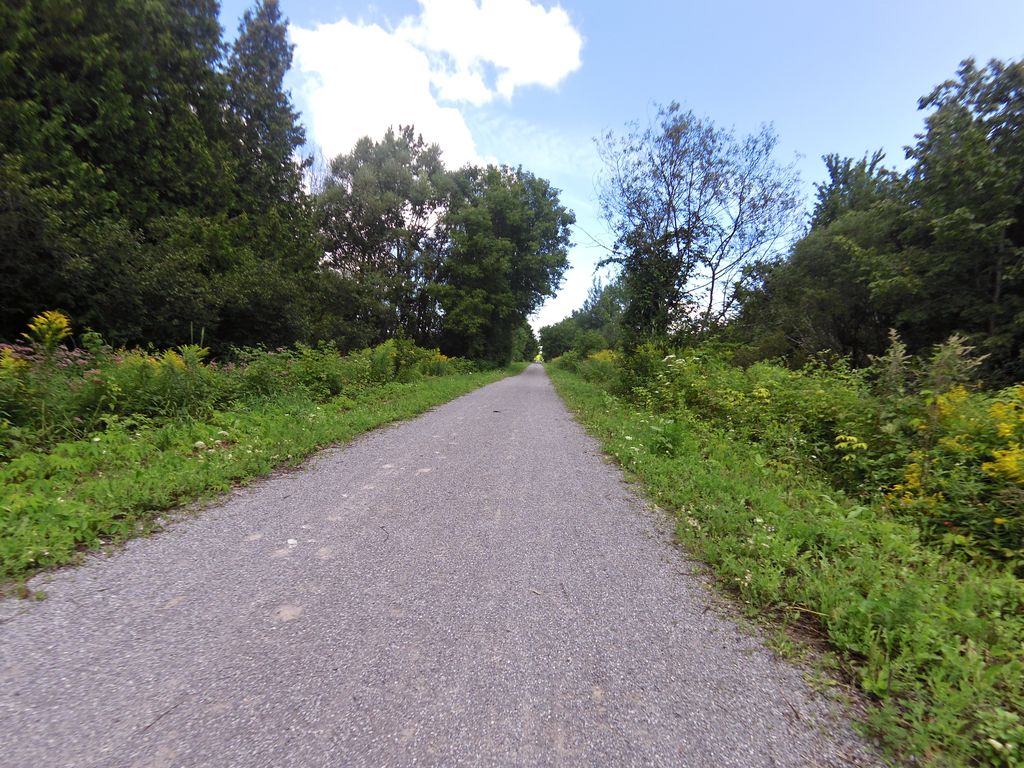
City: ottawa-gatineau